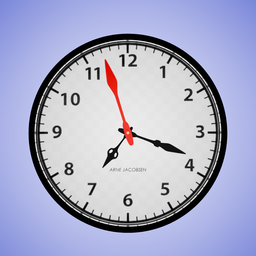
Label: appliances